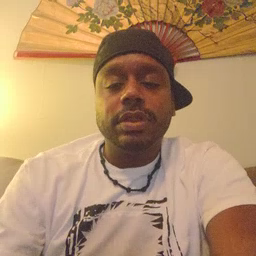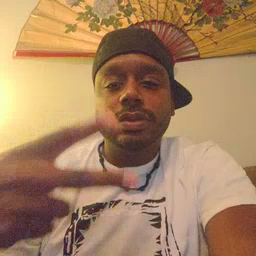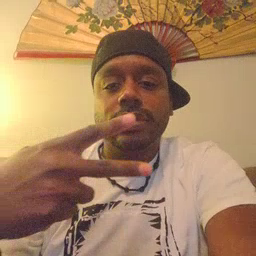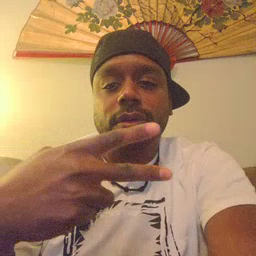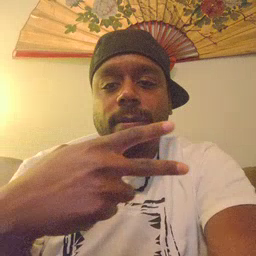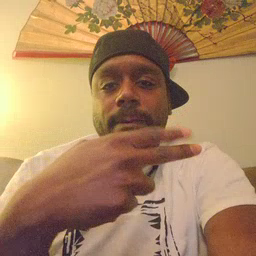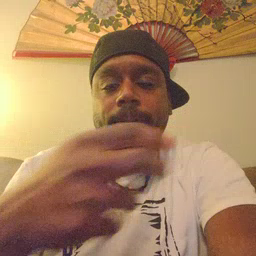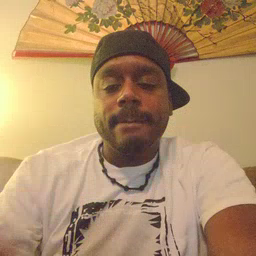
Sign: scissors